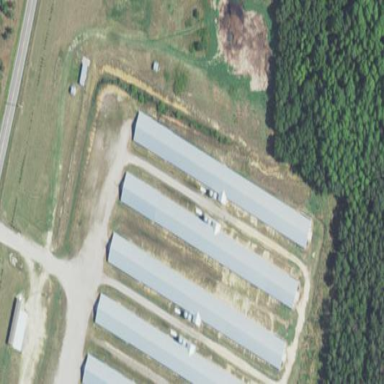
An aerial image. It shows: Farm auxiliary building.